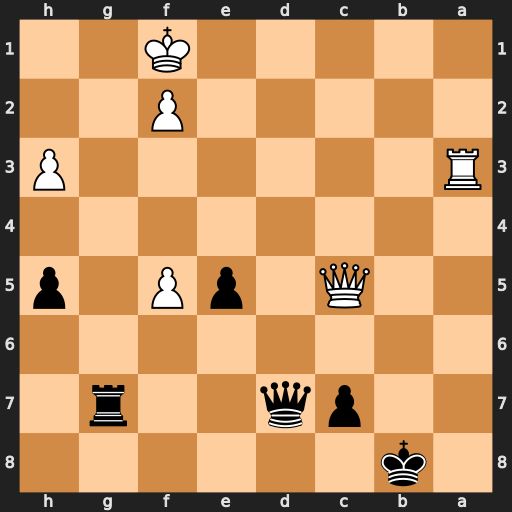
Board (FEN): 1k6/2pq2r1/8/2Q1pP1p/8/R6P/5P2/5K2
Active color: b
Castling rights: -
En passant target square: -
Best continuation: Qd1#